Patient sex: F
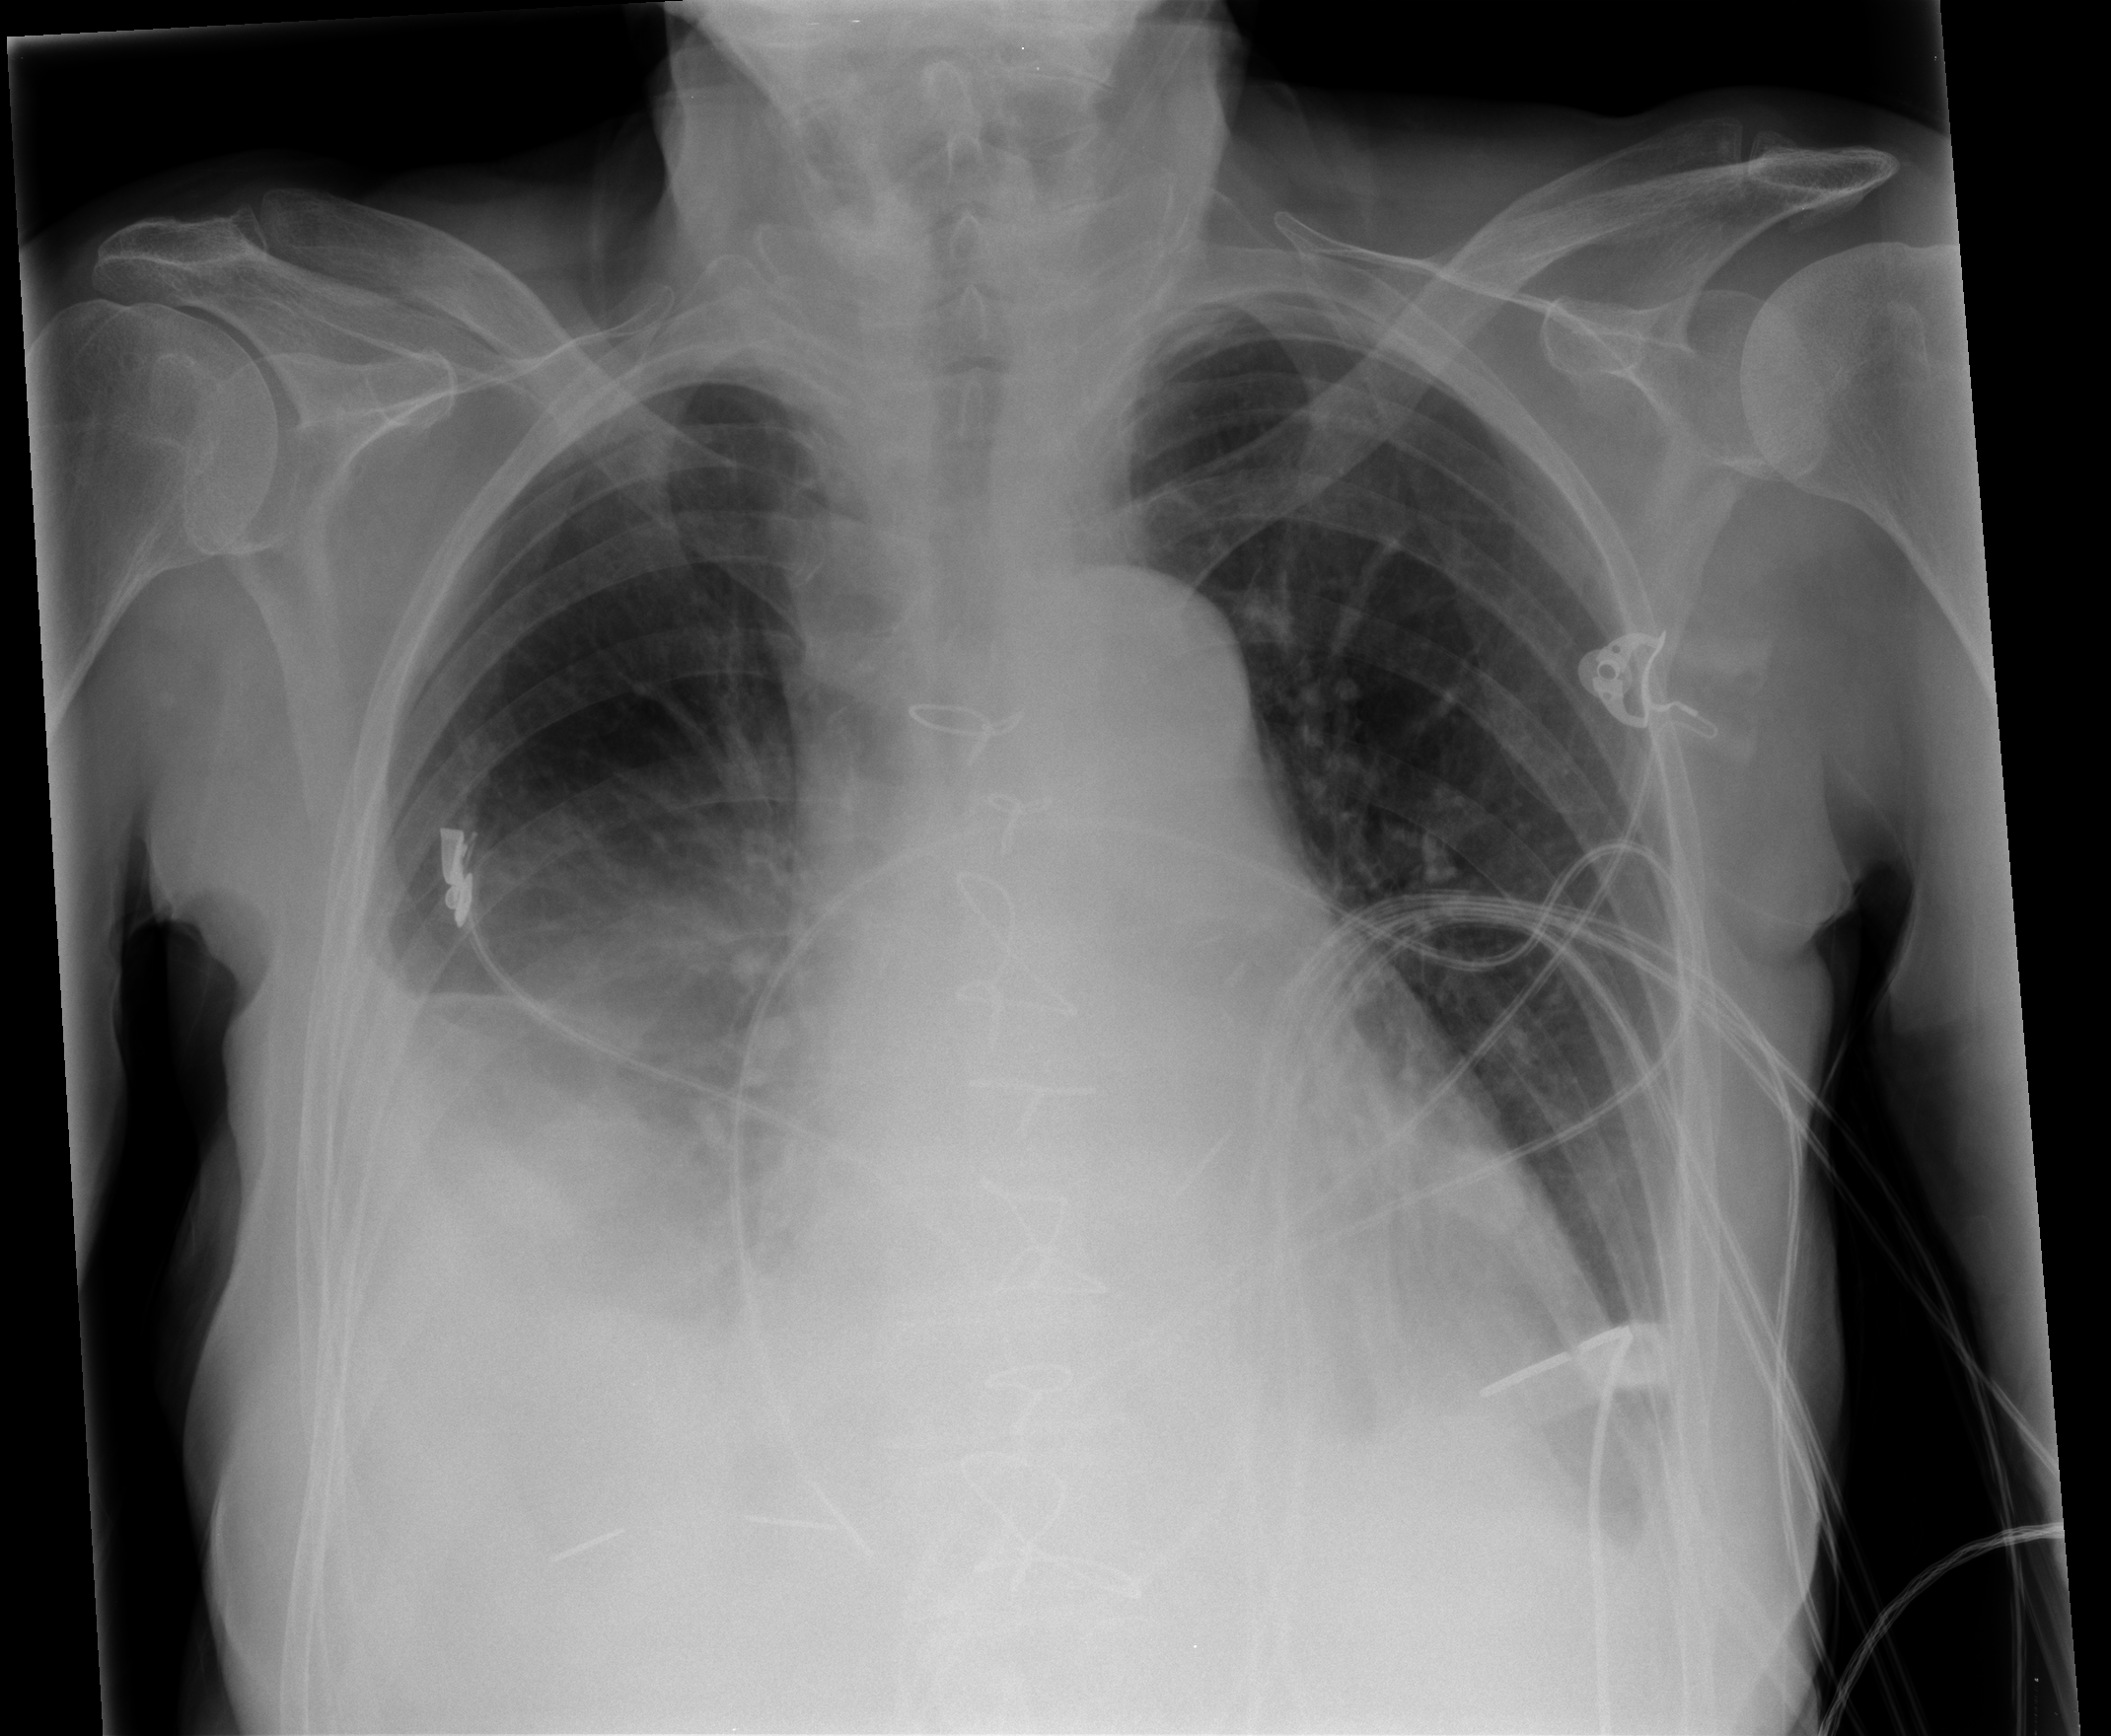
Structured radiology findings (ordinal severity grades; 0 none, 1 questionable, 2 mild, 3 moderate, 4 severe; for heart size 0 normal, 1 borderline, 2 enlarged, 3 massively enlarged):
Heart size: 2
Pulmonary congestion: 0
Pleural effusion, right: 3
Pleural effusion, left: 0
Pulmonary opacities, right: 2
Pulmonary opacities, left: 2
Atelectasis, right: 2
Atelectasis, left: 2